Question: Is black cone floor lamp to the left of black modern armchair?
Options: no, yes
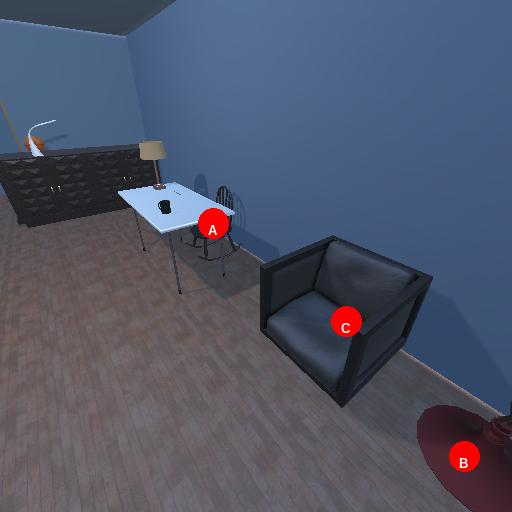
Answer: no